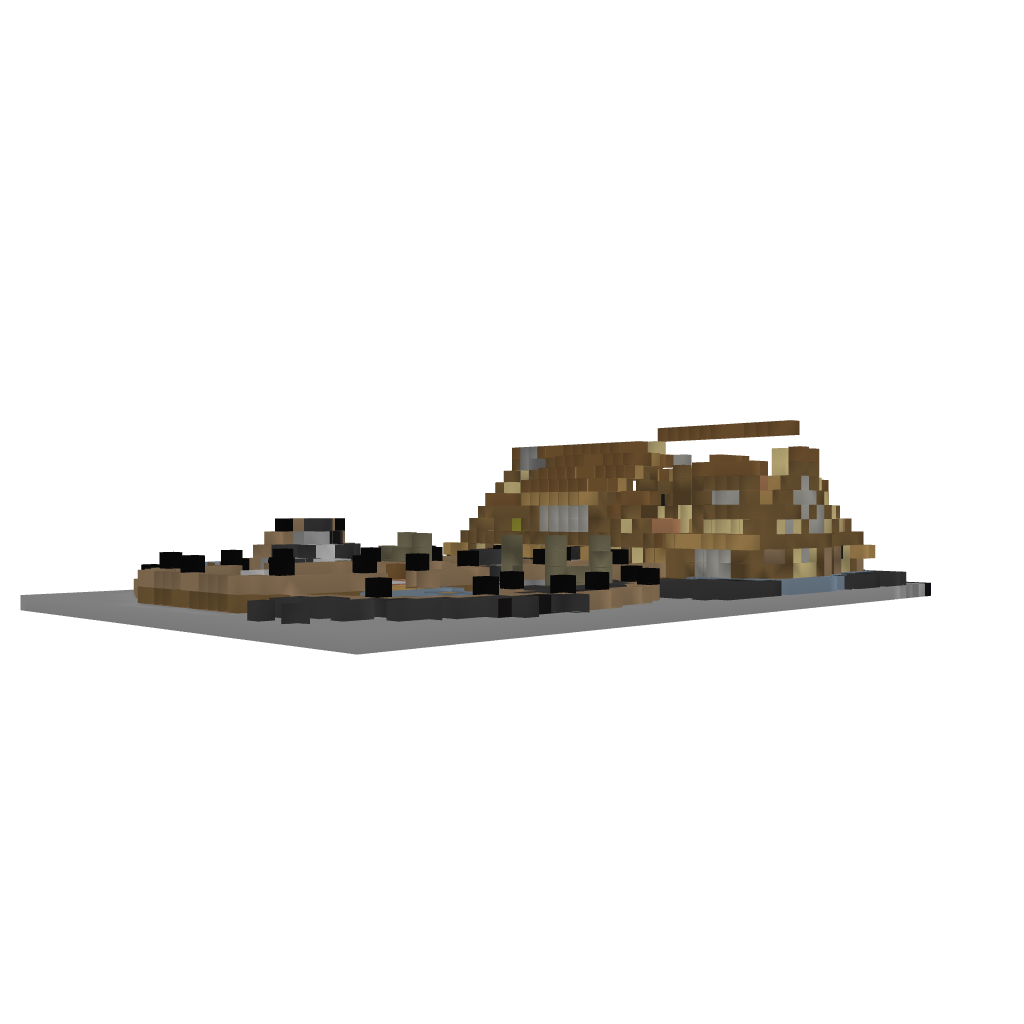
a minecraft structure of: Rustic Log Cabin